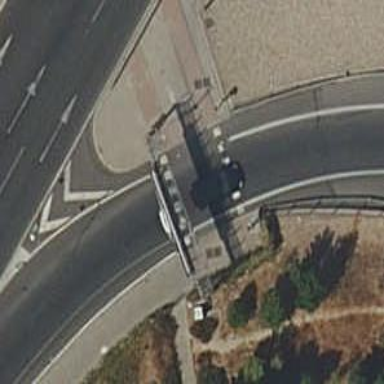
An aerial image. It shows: Road crossing with traffic signals.